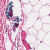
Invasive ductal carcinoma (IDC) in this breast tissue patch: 0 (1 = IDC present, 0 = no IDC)